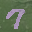
Label: 7